Aerial crown-view tile of a tropical tree (Barro Colorado Island, Panama), acquired 20241216:
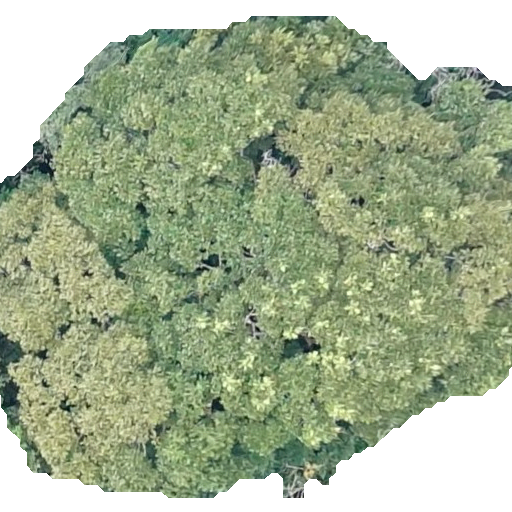
Species: Dipteryx oleifera
GBIF accepted scientific name: Dipteryx oleifera
Crown area: 312.593 m²